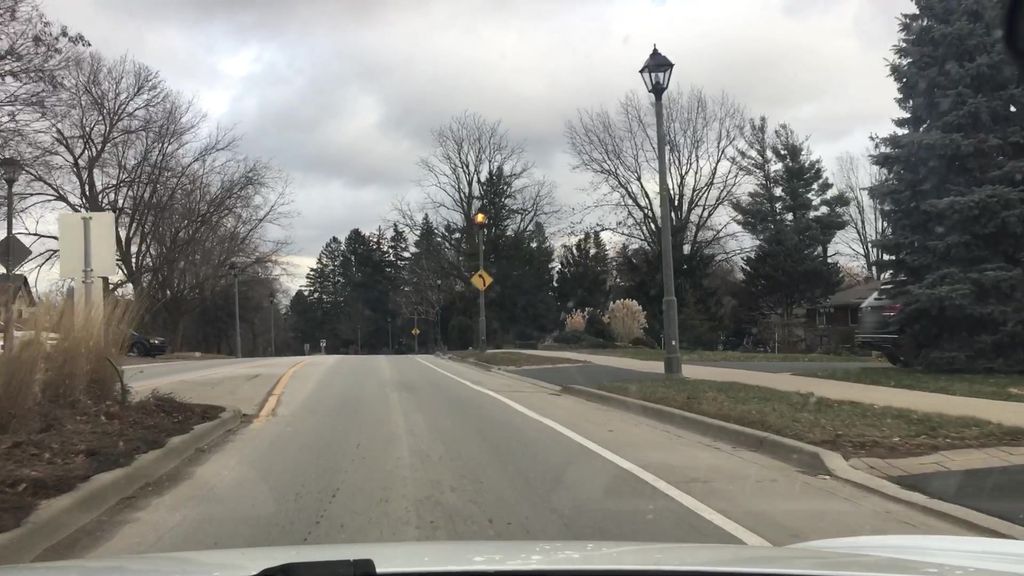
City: hamilton